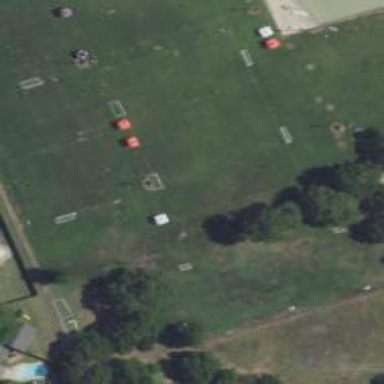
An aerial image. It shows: Soccer pitch for outdoor sports and leisure activities.